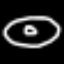
Label: donut